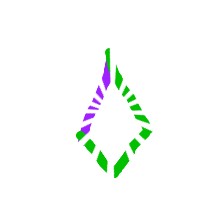
Shape: kite